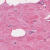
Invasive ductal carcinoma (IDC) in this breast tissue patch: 0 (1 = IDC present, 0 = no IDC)